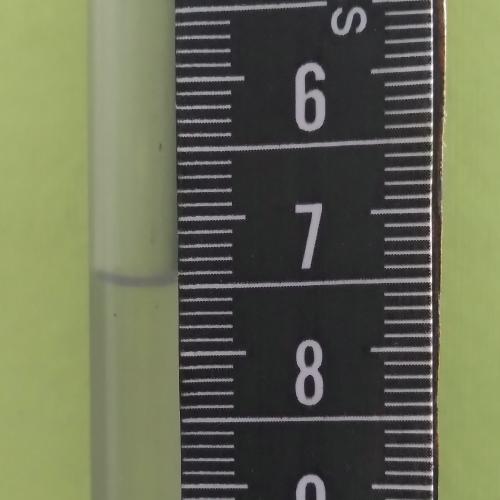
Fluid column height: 7.5 cm